Question: I tried the example code from this side to learn the SuggestBox in GWT.
<URL>
I have no idea where i connect the style with the SuggestBox.

I use uiBinder...
in the class: actioncontactpersontext = new SuggestBox(createContactOracle());
in uiBinder:
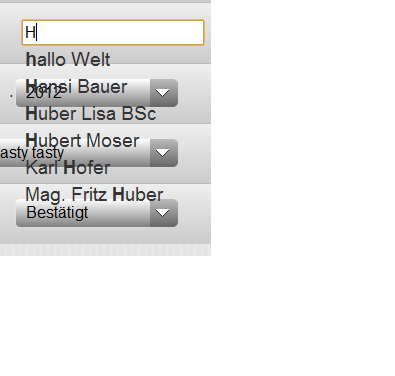
Answer: EDIT: SuggestBox extends UIObject so call .setStyle("mystyle.css");
You can change the style of the Suggest Box in the css file. It should be located under war/[project name]/gwt/[theme name]/[theme name].css. I'm using the 'clean' theme so I would replace [theme name] with clean.
Look for the css class .gwt-SuggestBox, .gwt-SuggestBoxPopup, .gwt-SuggestBoxPopup .item etc. They are all located in the same area in the css file.